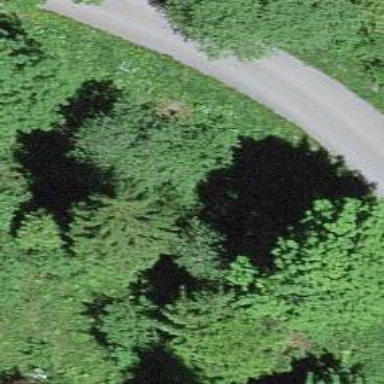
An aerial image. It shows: Culvert tunnel.